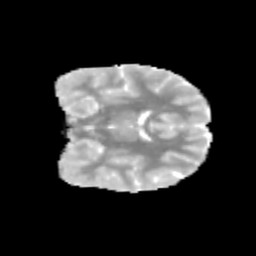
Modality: MD
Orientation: coronal
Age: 9
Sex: female
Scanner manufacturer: siemens
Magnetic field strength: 3 T
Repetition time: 3.8 s
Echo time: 0.07 s